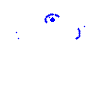
Particle: electron